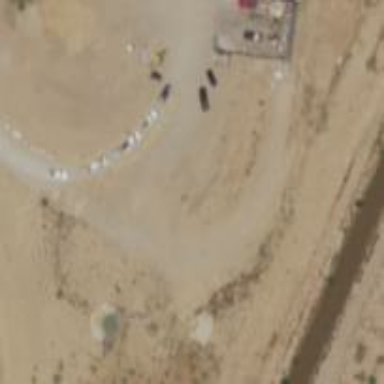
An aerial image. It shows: Waste transfer station.